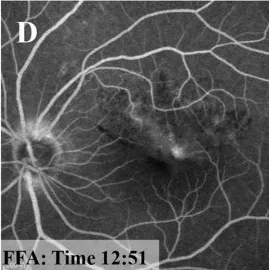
One month after the second MPL treatment. (C,D) FFA shows strong fluorescent light spots near the macular area in the early stage and slight leakage in the later stage.
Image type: ophthalmic_imaging (ophthalmic_angiography)